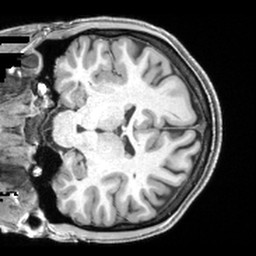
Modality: T1w
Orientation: coronal